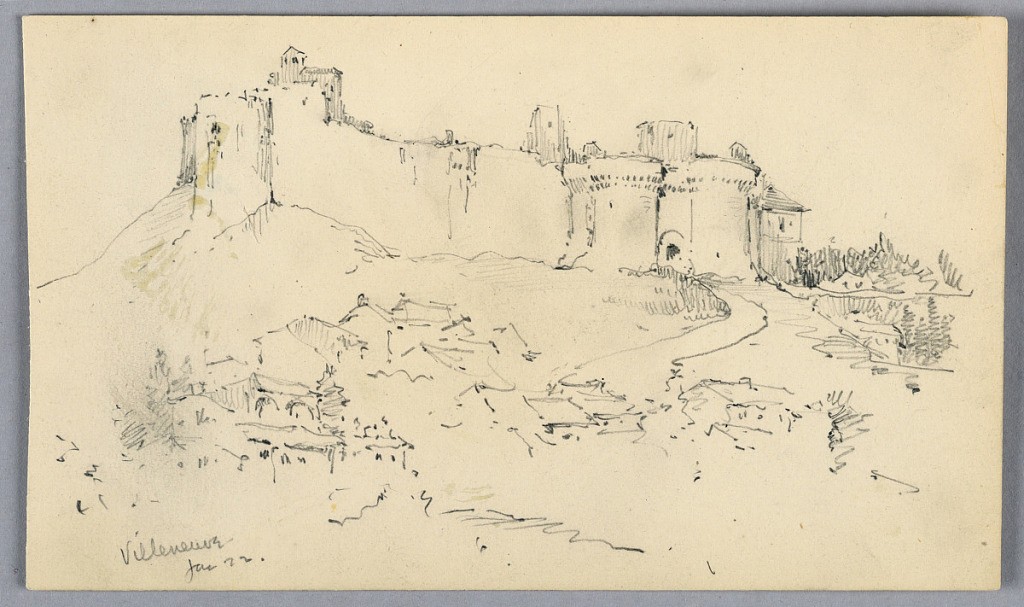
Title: Château at Villeneuve
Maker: Arnold William Brunner, American, 1857–1925
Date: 1892
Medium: Graphite on paper
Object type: Drawing
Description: Looking from above and across the town to the château, on a ridge.